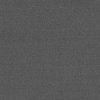
Atmospheric dust classification: dusty